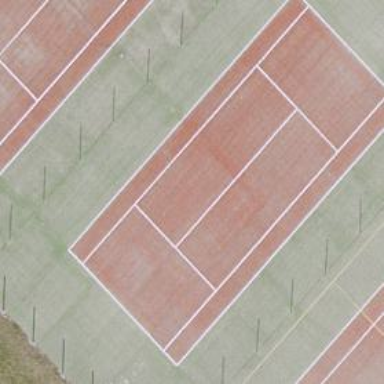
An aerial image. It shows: Tennis court on pitch.